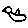
Label: bird